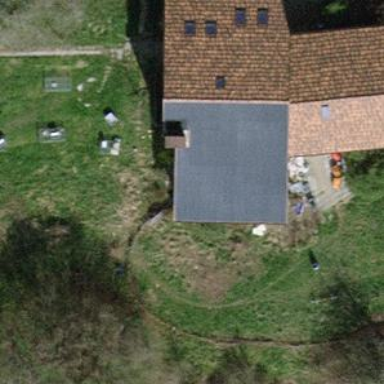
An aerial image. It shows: Small solar photovoltaic panel generator on the roof of building.